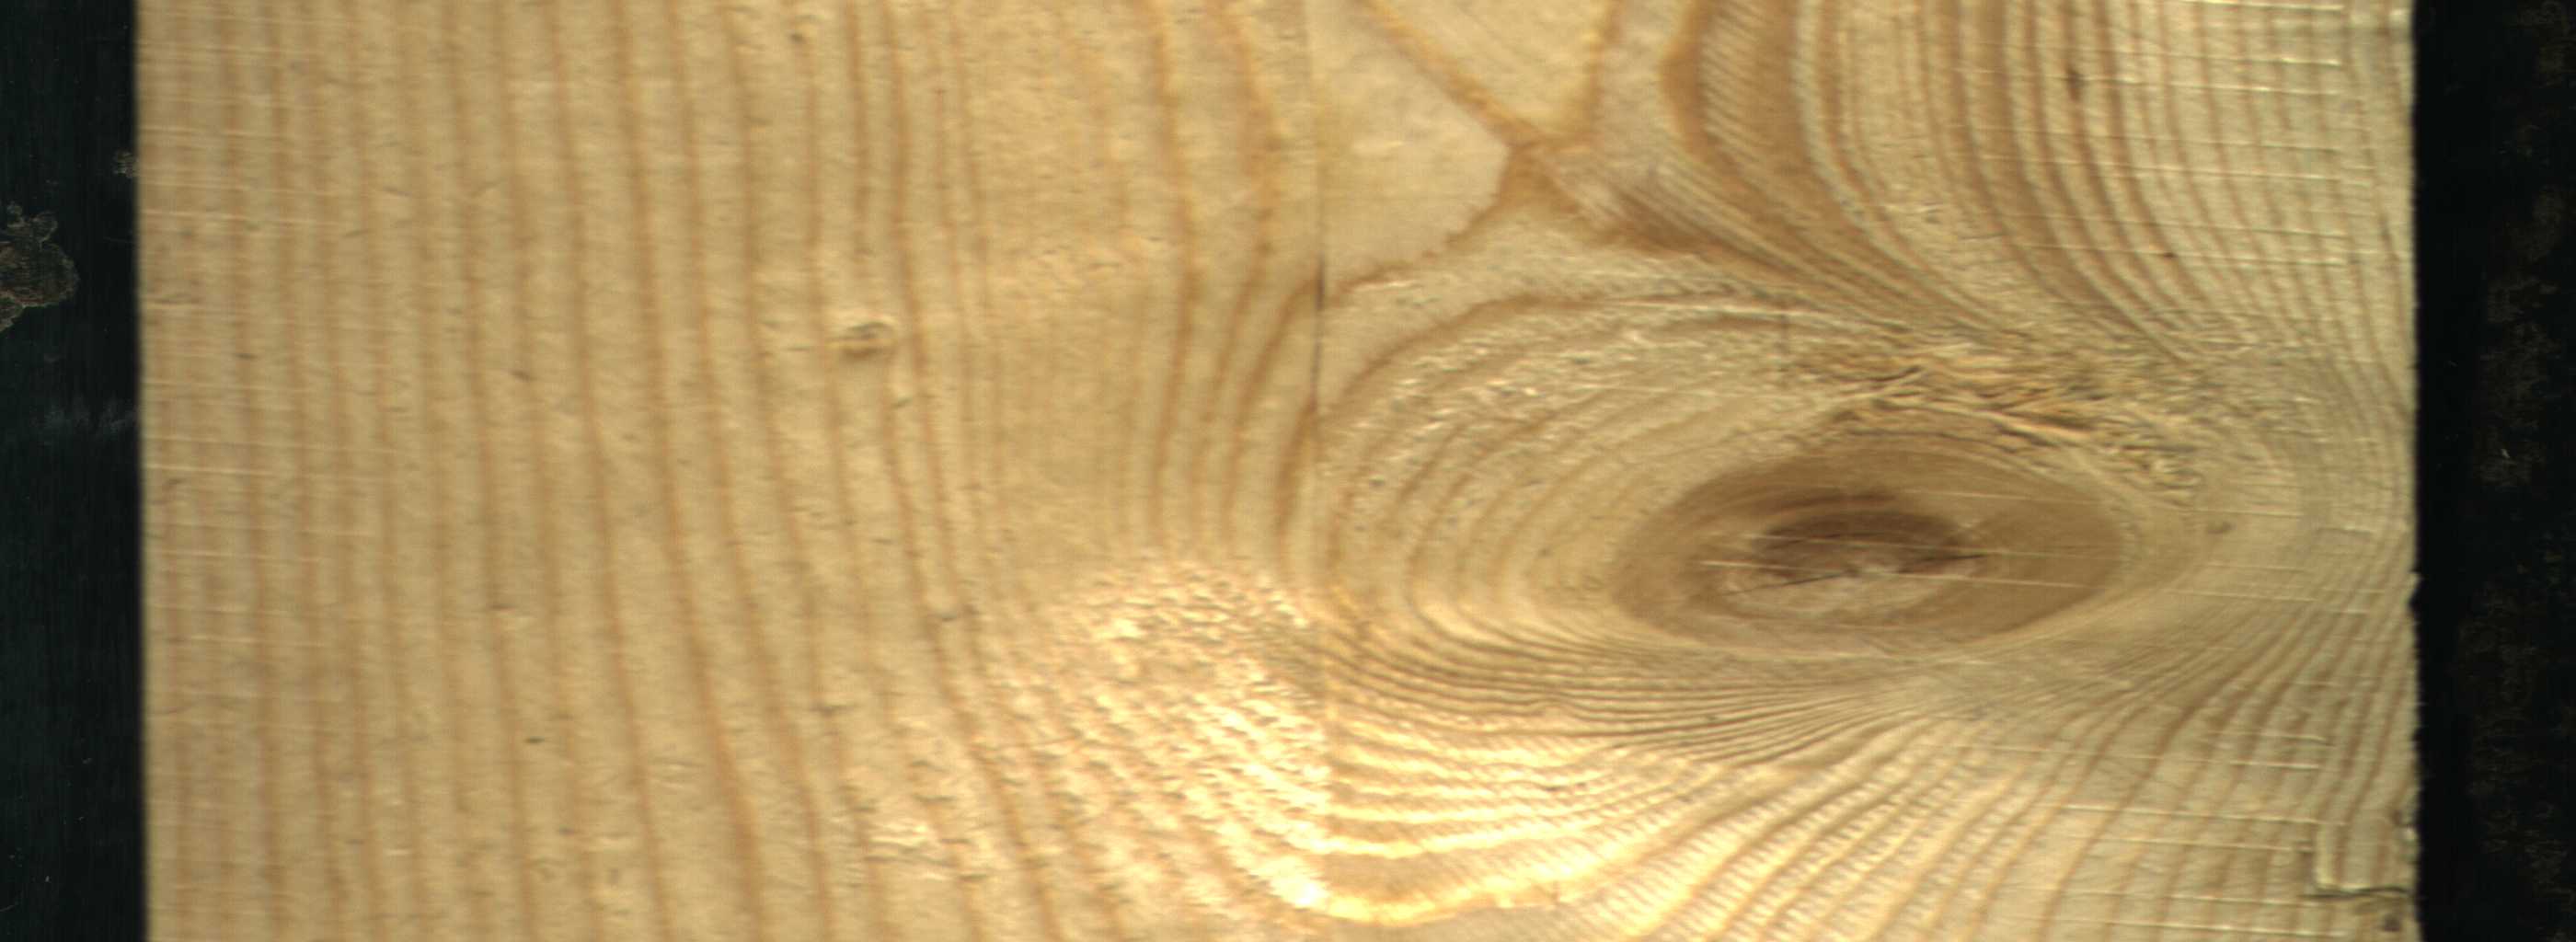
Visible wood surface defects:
Live_Knot